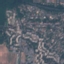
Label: Residential